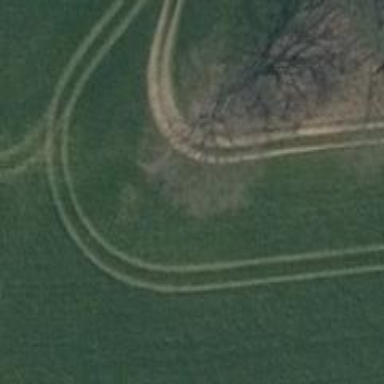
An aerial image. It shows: Path with tracktype classified as grade5.